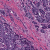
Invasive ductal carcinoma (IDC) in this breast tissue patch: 0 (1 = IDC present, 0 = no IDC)